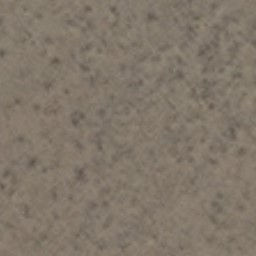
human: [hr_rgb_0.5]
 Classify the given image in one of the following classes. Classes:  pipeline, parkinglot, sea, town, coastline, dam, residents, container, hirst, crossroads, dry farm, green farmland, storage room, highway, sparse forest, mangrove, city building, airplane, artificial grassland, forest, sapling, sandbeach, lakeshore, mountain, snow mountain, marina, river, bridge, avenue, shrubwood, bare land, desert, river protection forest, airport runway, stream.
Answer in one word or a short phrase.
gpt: bare land